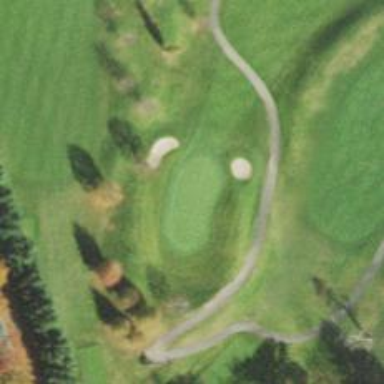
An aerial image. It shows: Golf hole.